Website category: camera
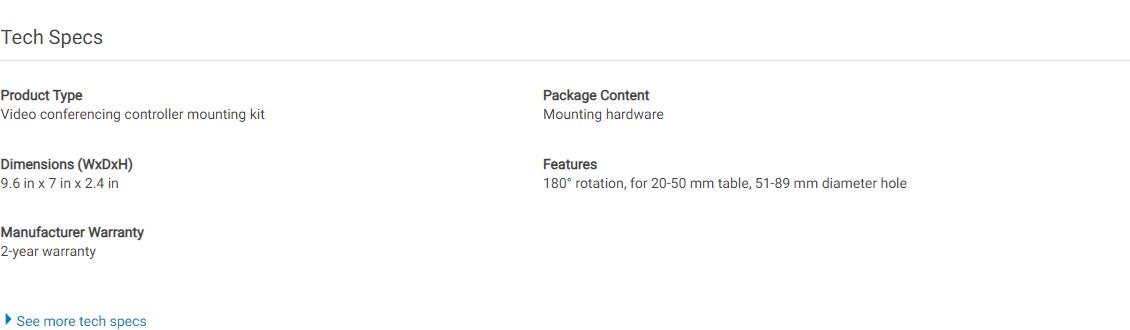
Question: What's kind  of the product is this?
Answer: Video conferencing controller mounting kit

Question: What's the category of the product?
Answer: Video conferencing controller mounting kit

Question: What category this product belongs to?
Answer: Video conferencing controller mounting kit

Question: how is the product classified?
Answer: Video conferencing controller mounting kit

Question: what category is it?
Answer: Video conferencing controller mounting kit

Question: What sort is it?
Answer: Video conferencing controller mounting kit

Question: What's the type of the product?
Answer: Video conferencing controller mounting kit

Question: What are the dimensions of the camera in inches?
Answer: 9.6 in x 7 in x 2.4 in

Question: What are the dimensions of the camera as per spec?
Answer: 9.6 in x 7 in x 2.4 in

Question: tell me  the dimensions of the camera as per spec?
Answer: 9.6 in x 7 in x 2.4 in

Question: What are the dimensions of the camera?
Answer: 9.6 in x 7 in x 2.4 in

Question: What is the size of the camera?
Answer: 9.6 in x 7 in x 2.4 in

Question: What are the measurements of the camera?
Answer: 9.6 in x 7 in x 2.4 in

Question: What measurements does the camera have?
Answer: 9.6 in x 7 in x 2.4 in